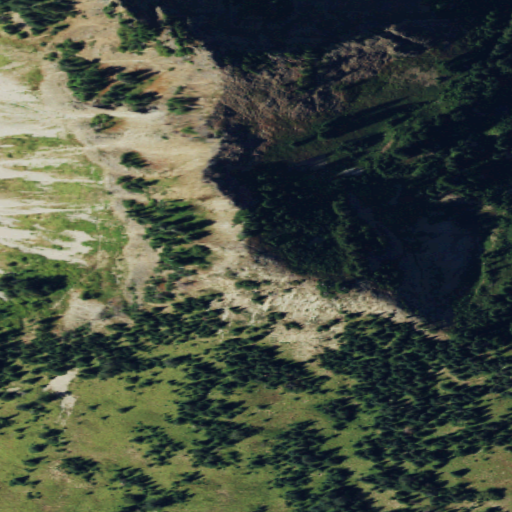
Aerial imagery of mountain in Washington named Beargrass Butte containing evergreen forest, shrub, and barren land